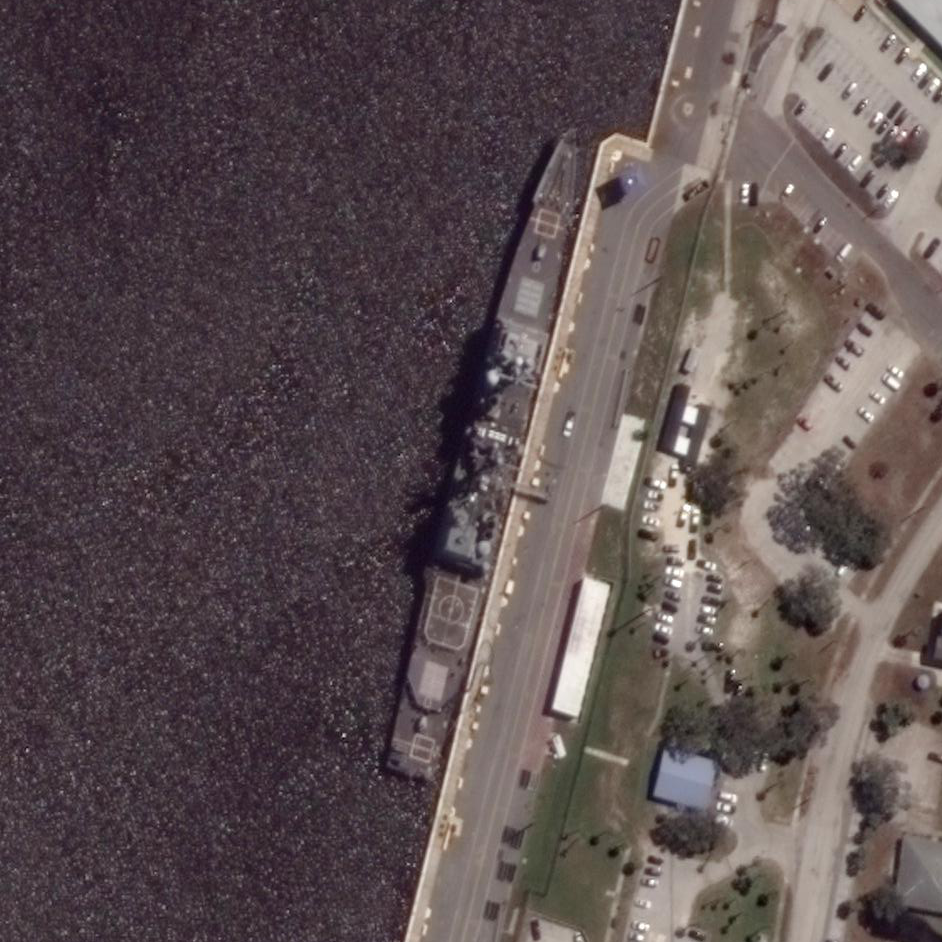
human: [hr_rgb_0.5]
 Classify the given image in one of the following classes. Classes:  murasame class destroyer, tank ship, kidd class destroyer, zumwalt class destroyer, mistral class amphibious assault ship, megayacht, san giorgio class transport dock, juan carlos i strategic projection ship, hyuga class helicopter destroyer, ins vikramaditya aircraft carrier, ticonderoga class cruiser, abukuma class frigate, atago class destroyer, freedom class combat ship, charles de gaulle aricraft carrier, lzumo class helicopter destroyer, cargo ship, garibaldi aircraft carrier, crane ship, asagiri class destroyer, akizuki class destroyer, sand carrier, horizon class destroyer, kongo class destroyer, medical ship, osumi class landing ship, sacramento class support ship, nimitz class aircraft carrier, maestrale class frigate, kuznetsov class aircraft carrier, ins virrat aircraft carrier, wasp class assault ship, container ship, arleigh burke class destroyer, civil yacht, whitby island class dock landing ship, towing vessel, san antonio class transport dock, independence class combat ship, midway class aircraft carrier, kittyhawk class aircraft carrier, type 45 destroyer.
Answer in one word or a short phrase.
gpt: Ticonderoga class cruiser